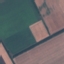
Land use / land cover: AnnualCrop